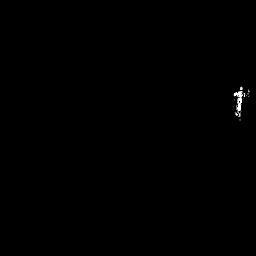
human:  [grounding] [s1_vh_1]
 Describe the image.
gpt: In the satellite image, there is  <ref>1 medium ship </ref> <box>[[89, 33, 97, 45, 0]]</box> located at right.